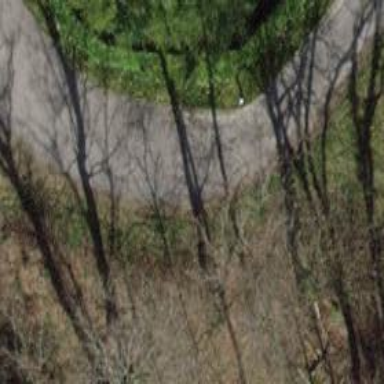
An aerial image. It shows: Steep unpaved path.